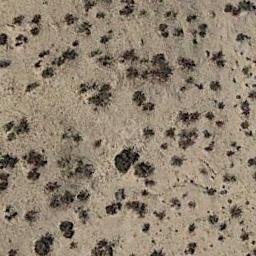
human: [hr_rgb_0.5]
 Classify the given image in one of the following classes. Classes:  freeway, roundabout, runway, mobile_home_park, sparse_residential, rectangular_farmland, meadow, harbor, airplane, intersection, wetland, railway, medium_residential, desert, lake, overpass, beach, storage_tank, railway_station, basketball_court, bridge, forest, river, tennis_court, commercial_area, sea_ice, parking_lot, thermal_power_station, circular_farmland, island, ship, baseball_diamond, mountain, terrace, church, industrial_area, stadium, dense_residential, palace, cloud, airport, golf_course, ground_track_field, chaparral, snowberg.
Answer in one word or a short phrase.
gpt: chaparral